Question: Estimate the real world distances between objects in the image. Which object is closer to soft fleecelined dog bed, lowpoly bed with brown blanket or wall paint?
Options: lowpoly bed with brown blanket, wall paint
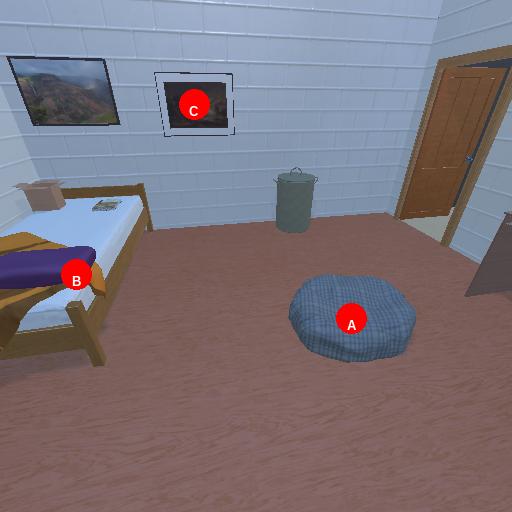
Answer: lowpoly bed with brown blanket